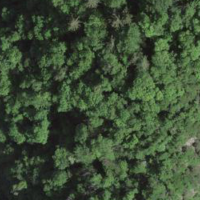
EUNIS habitat code: 44
Species observed at this site:
Fagus sylvatica